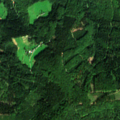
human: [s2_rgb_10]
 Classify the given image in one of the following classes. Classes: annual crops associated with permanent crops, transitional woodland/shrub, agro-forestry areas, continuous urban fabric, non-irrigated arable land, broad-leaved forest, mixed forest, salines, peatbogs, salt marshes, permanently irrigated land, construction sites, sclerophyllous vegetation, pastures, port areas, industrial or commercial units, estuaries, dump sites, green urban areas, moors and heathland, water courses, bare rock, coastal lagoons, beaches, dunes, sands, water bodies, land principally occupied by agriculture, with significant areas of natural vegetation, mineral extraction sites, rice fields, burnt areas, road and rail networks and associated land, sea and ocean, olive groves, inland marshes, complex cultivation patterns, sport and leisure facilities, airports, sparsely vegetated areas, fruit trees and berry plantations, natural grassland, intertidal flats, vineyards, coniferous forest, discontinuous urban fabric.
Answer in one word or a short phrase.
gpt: broad-leaved forest, coniferous forest, mixed forest